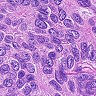
Metastatic tissue present: yes